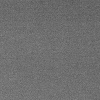
Atmospheric dust classification: dusty